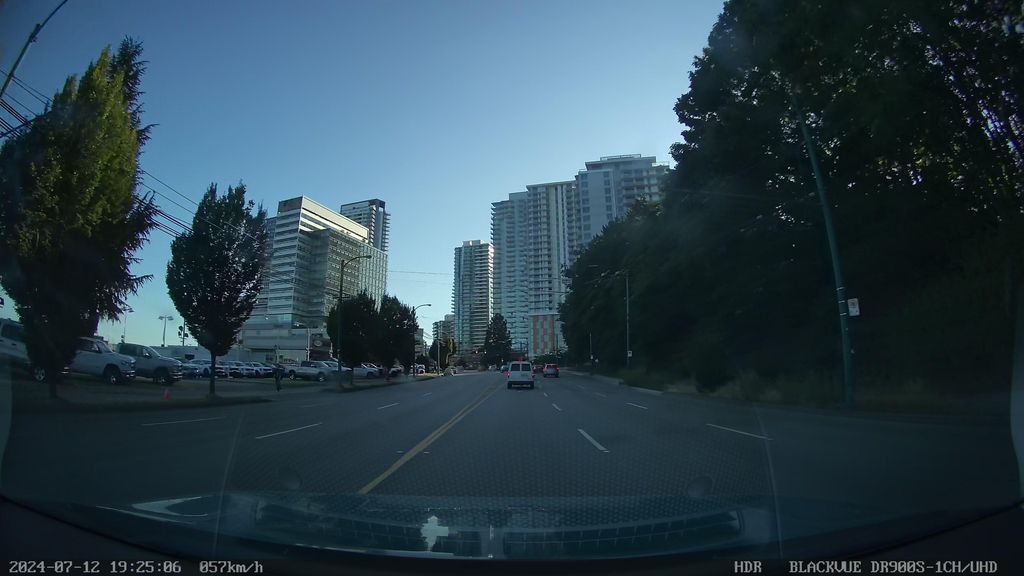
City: vancouver